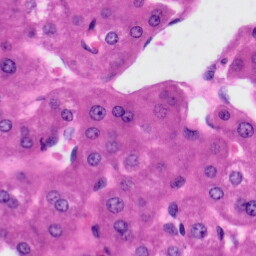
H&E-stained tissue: Liver